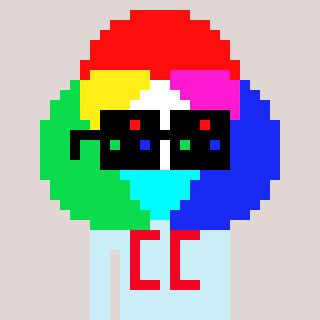
a pixel art character with square black sunglasses, a color circle-shaped head and a cold-colored body on a warm background